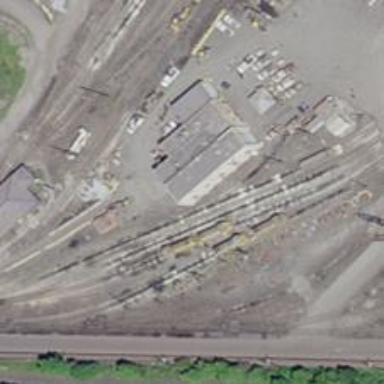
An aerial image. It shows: Railway spur service tunnel.